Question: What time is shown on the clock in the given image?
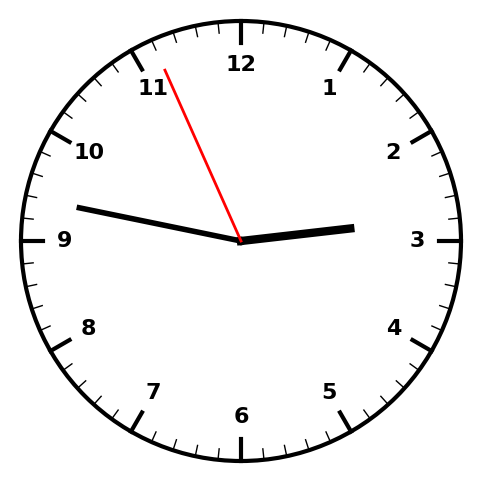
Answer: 02:46:56